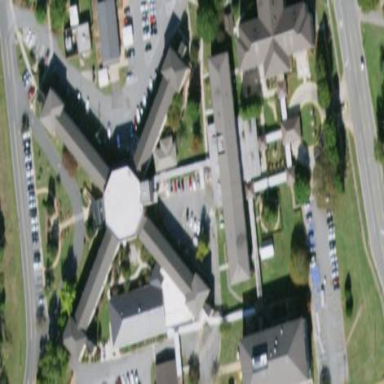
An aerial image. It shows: Hospital building.